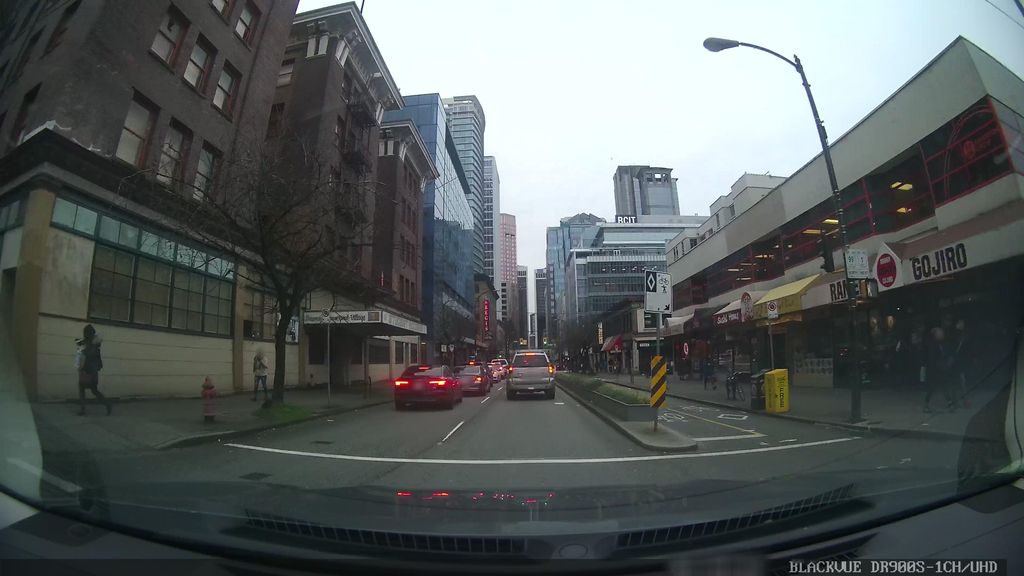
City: vancouver